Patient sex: M
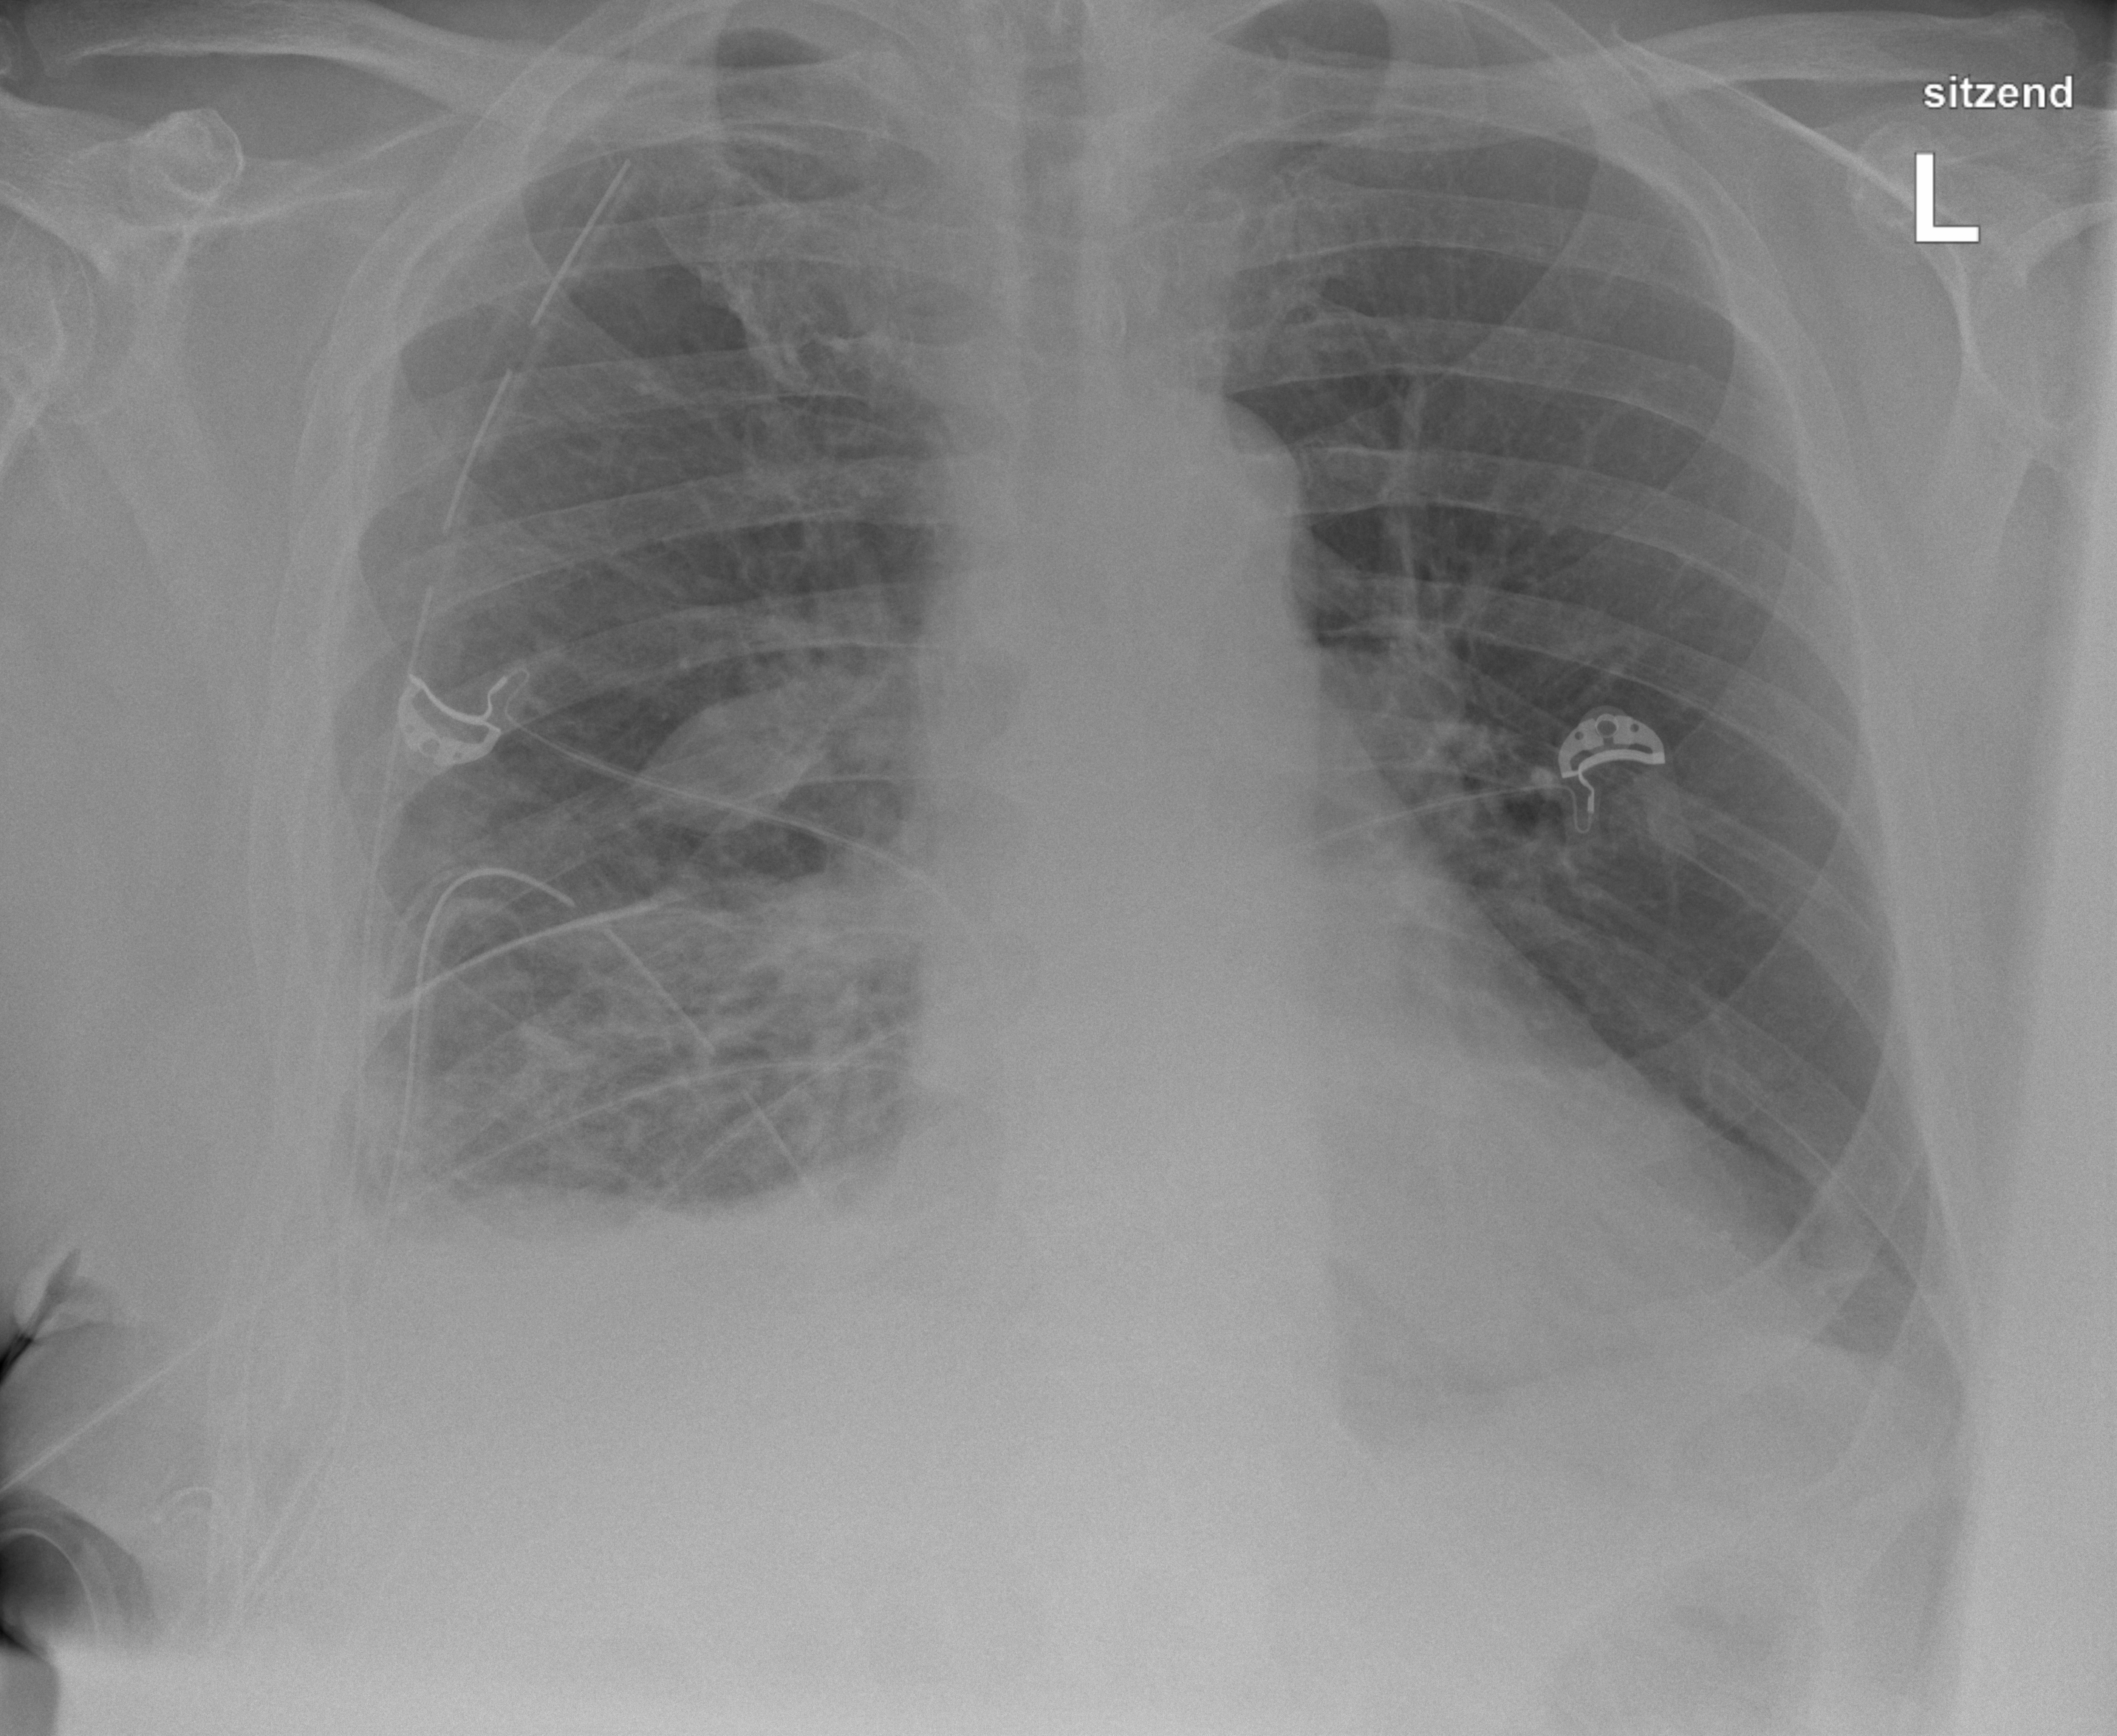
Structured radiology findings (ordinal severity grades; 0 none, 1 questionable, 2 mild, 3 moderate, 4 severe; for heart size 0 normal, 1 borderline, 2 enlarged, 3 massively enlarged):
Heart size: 0
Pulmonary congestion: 2
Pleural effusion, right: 2
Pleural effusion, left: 0
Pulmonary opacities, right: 2
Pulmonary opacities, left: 0
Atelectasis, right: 2
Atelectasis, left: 0